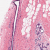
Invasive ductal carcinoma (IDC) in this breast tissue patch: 0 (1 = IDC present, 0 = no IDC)